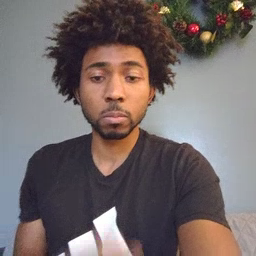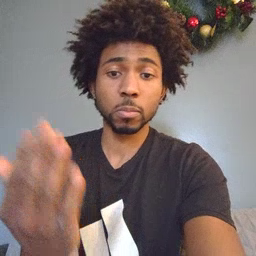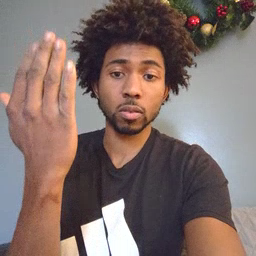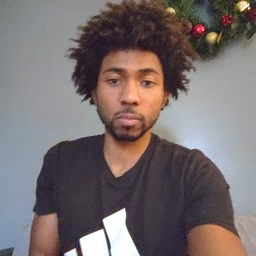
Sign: morning